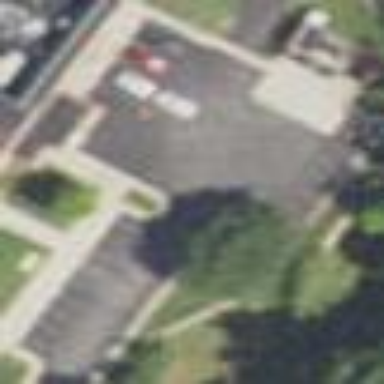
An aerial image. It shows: Parking area with surface.